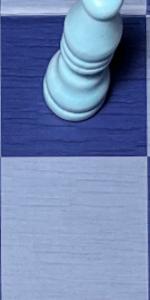
Label: Empty